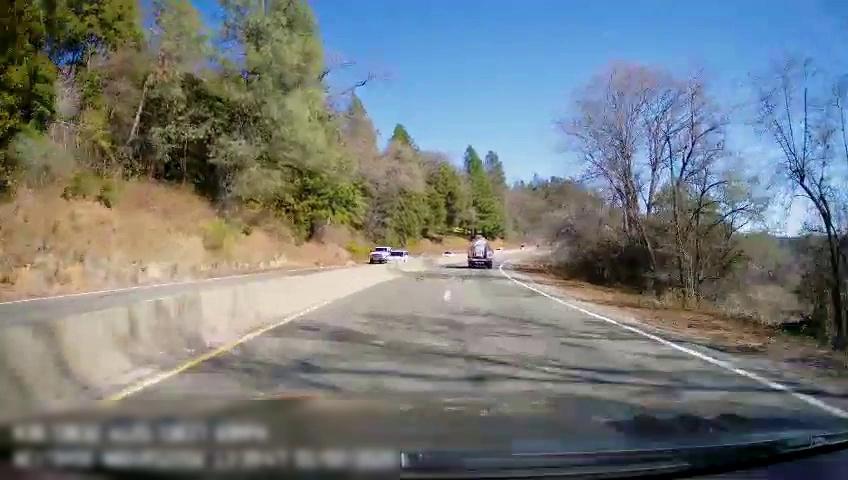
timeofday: Day
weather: Sunny
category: Drivable Space
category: Drivable Space
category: Vehicles | SUV
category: Vehicles | SUV
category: Vehicles | Car
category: Vehicles | Truck
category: Lanes | Opposite Lane
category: Lanes | Current Lane
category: Lanes | Current Lane
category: Lanes | Alternate Lane